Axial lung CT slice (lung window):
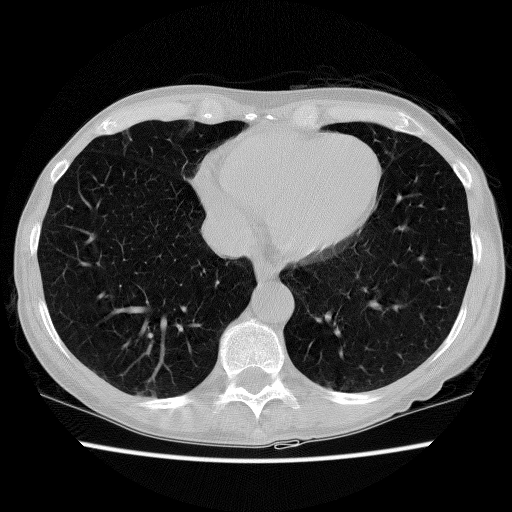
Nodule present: no